Question: In my application, I sometimes have to create elements dynamically, so I create them in javascript, but it make it hard for maintenance.
For example:

The above image is the information window when I click a point in the map, and in our application we have a similar requirement, we use javascript to create the whole DOM.
I do not think this is a good idea, any suggestion?
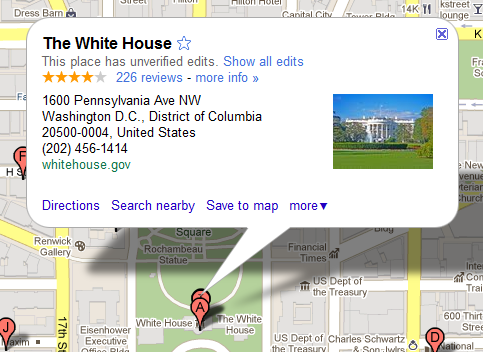
Answer: You've said you're using Prototype. You could make use of its <URL>, in order to keep your code and your markup completely distinct.
For instance, here's a Prototype template for building a table row:
'''
<tr><td>#{name}</td><td>#{description}</td></tr>
'''
You have various options for where and how to store the template text:
- - - 'display: none'
In all three of those cases, eventually you end up with a string containing the template text, e.g.:
'''
var rowString = "<tr><td>#{name}</td><td>#{description}</td></tr>";
'''
(But again, you may not need to put it actually in the JavaScript.)
From the string, you make a template:
'''
var rowTemplate = new Template(rowString);
'''
And then use it:
'''
$('tableBodyId').insert({
bottom: rowTemplate.evaluate({
name: bizobject.name.escapeHTML(),
description: bizobject.description.escapeHTML()
})
});
'''
Note that (sadly) you do have to do the HTML escaping yourself (because Prototype's templates aren't specifically tied to HTML, you can use them for any situation where you have a templated string). Or you can make a fairly small change to the 'Template' class to do it for you (that's what I did, when I was using Prototype; I actually made it possible to call functions on template items).